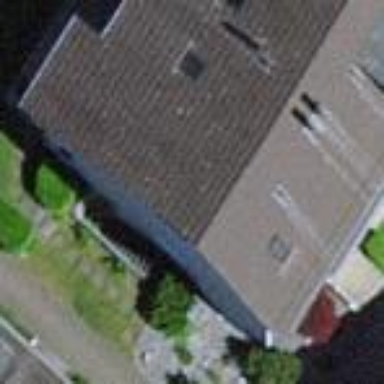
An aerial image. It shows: Semi-detached house.